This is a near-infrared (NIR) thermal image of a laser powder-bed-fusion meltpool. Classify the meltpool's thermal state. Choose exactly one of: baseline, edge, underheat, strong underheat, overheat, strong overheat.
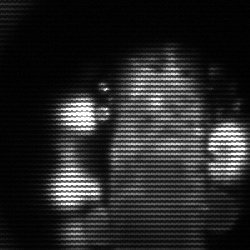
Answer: strong underheat